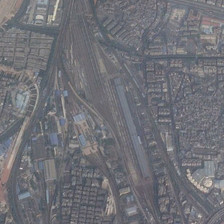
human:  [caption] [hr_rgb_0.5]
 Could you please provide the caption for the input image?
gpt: many buildings are in two sides of a railway station .

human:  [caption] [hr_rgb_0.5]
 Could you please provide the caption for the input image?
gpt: many buildings are in two sides of a railway station .

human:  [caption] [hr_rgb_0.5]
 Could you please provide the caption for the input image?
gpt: many buildings are in two sides of a railway station .

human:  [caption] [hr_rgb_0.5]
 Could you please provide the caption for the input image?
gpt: many buildings are in two sides of a railway station .

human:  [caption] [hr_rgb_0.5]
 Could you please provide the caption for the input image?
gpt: many buildings are in two sides of a railway station .